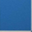
Piece: xx